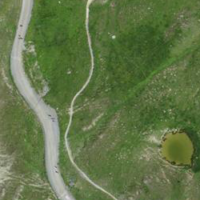
EUNIS habitat code: 26
Species observed at this site:
Carduus personata